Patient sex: F
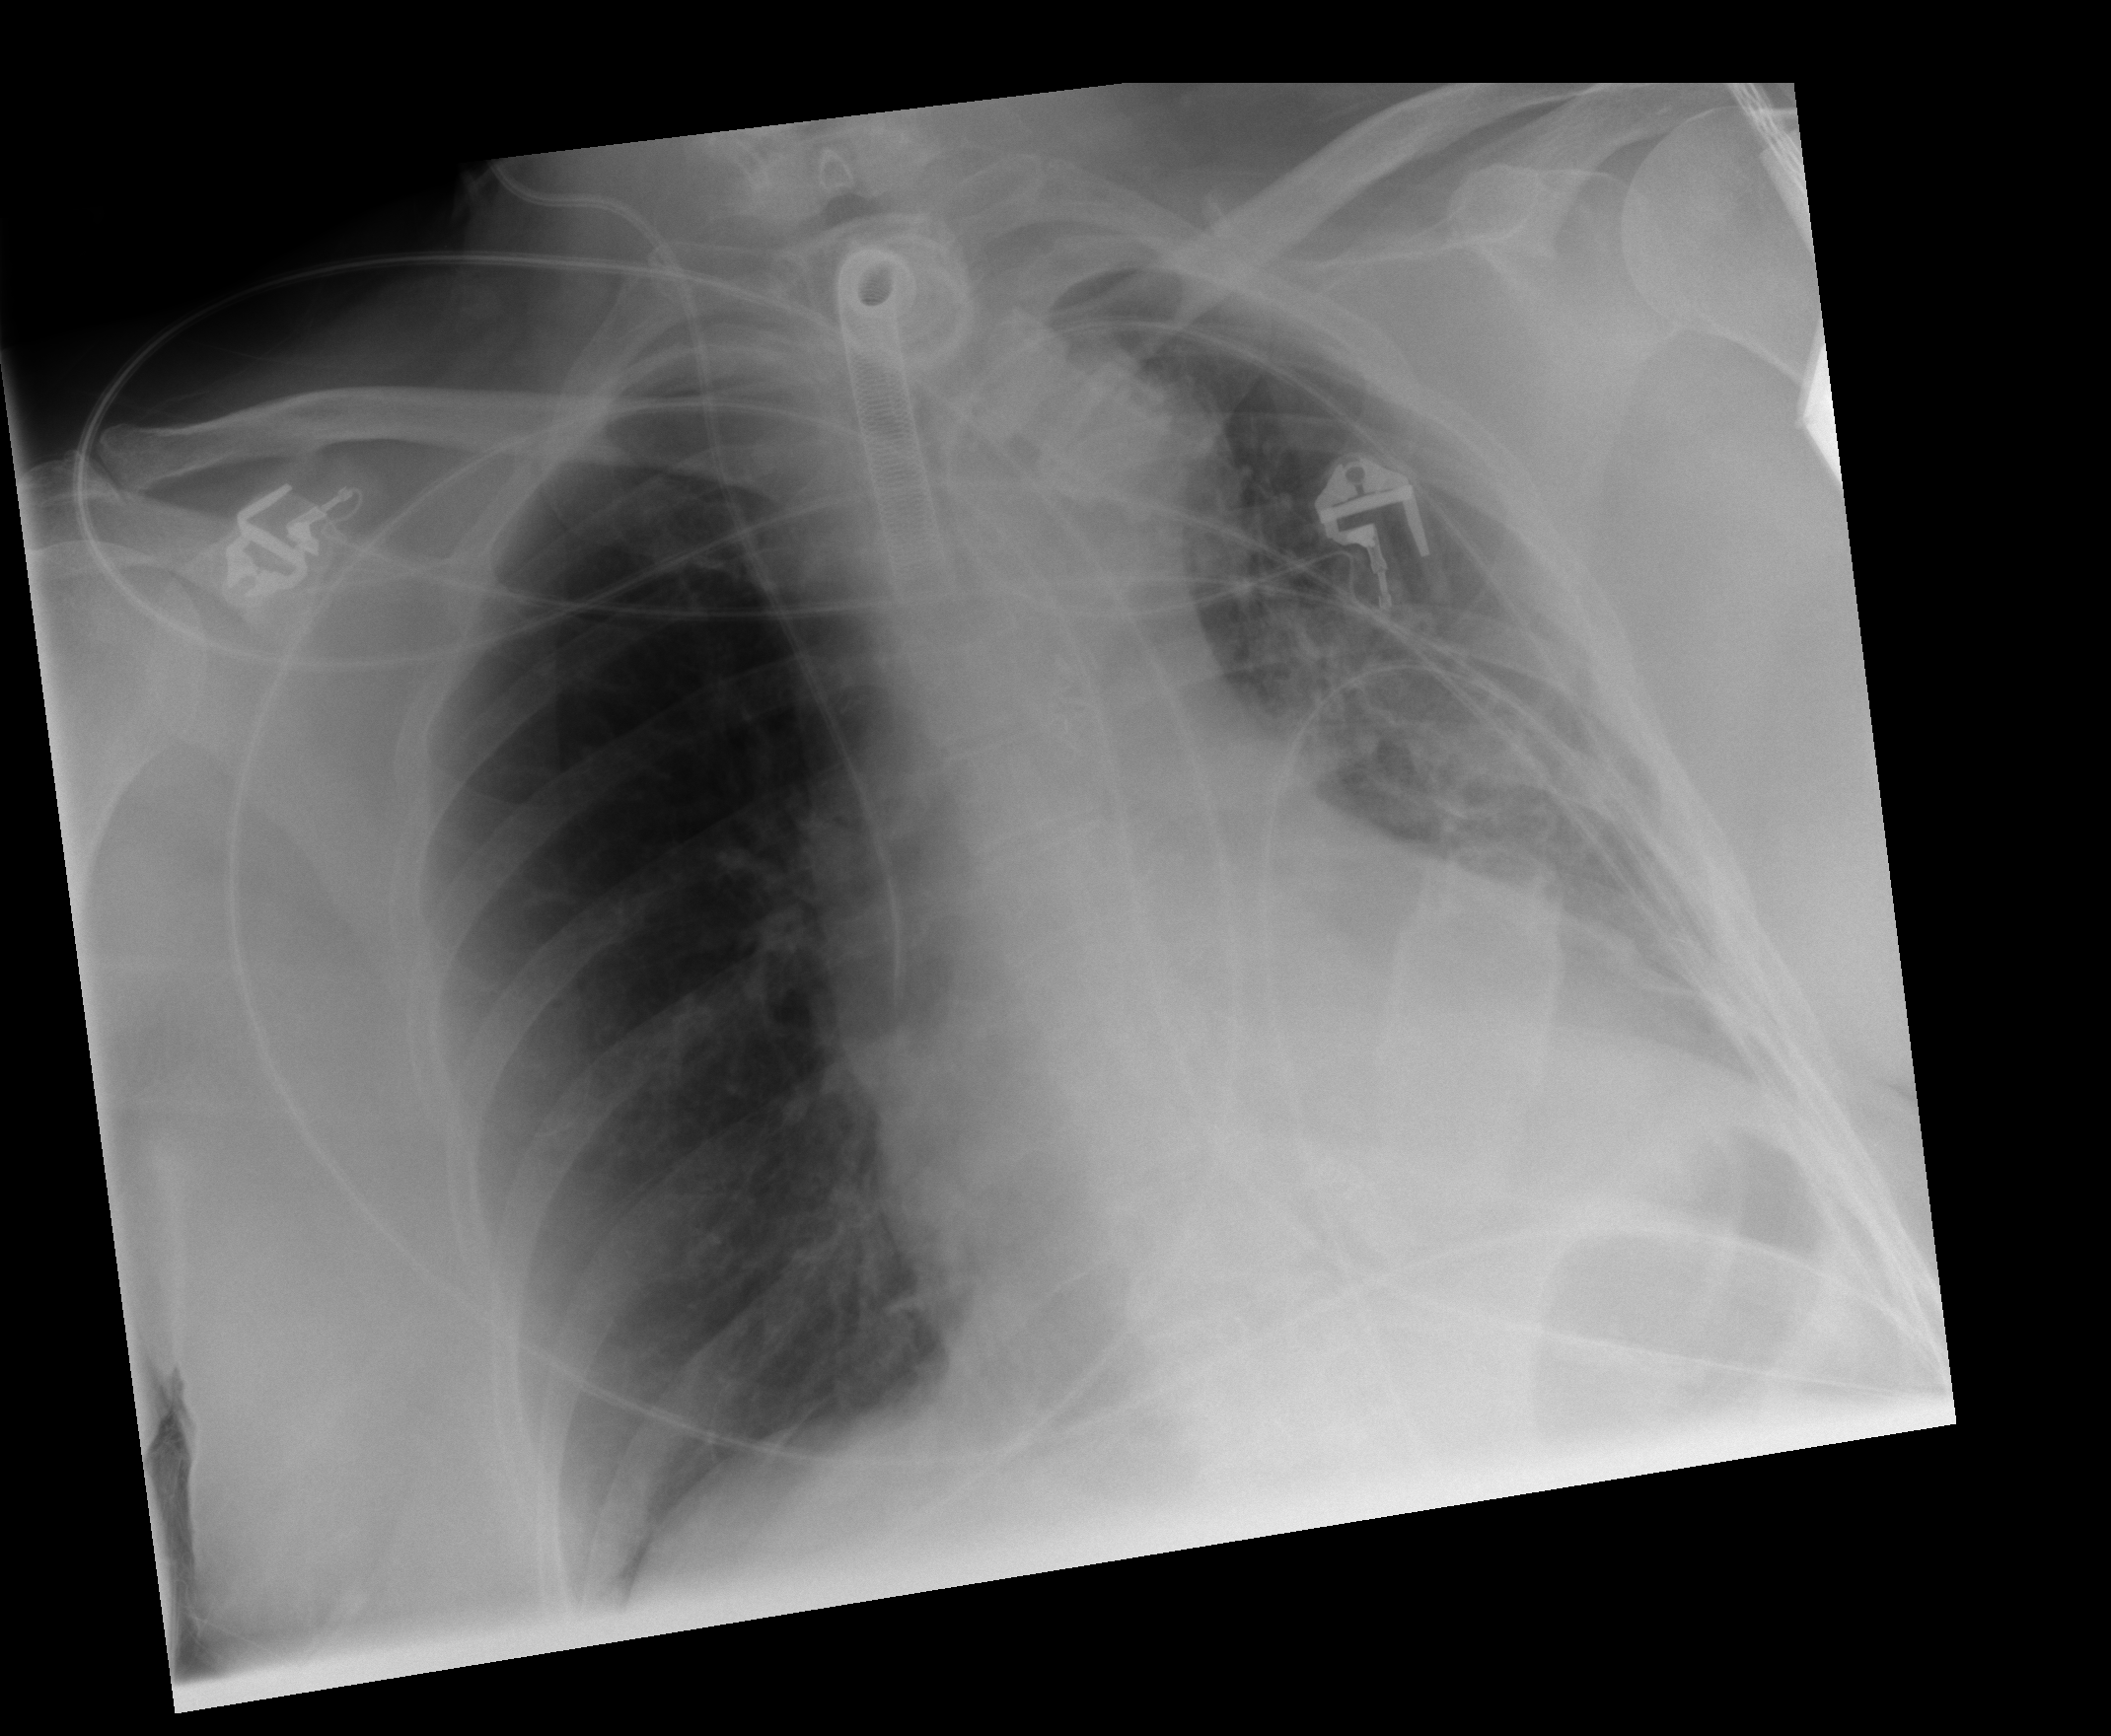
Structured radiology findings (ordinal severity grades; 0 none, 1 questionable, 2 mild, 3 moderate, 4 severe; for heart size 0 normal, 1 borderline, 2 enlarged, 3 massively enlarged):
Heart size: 2
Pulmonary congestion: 0
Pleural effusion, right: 0
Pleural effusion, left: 0
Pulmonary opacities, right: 0
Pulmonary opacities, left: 2
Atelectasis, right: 0
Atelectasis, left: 2